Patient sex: F
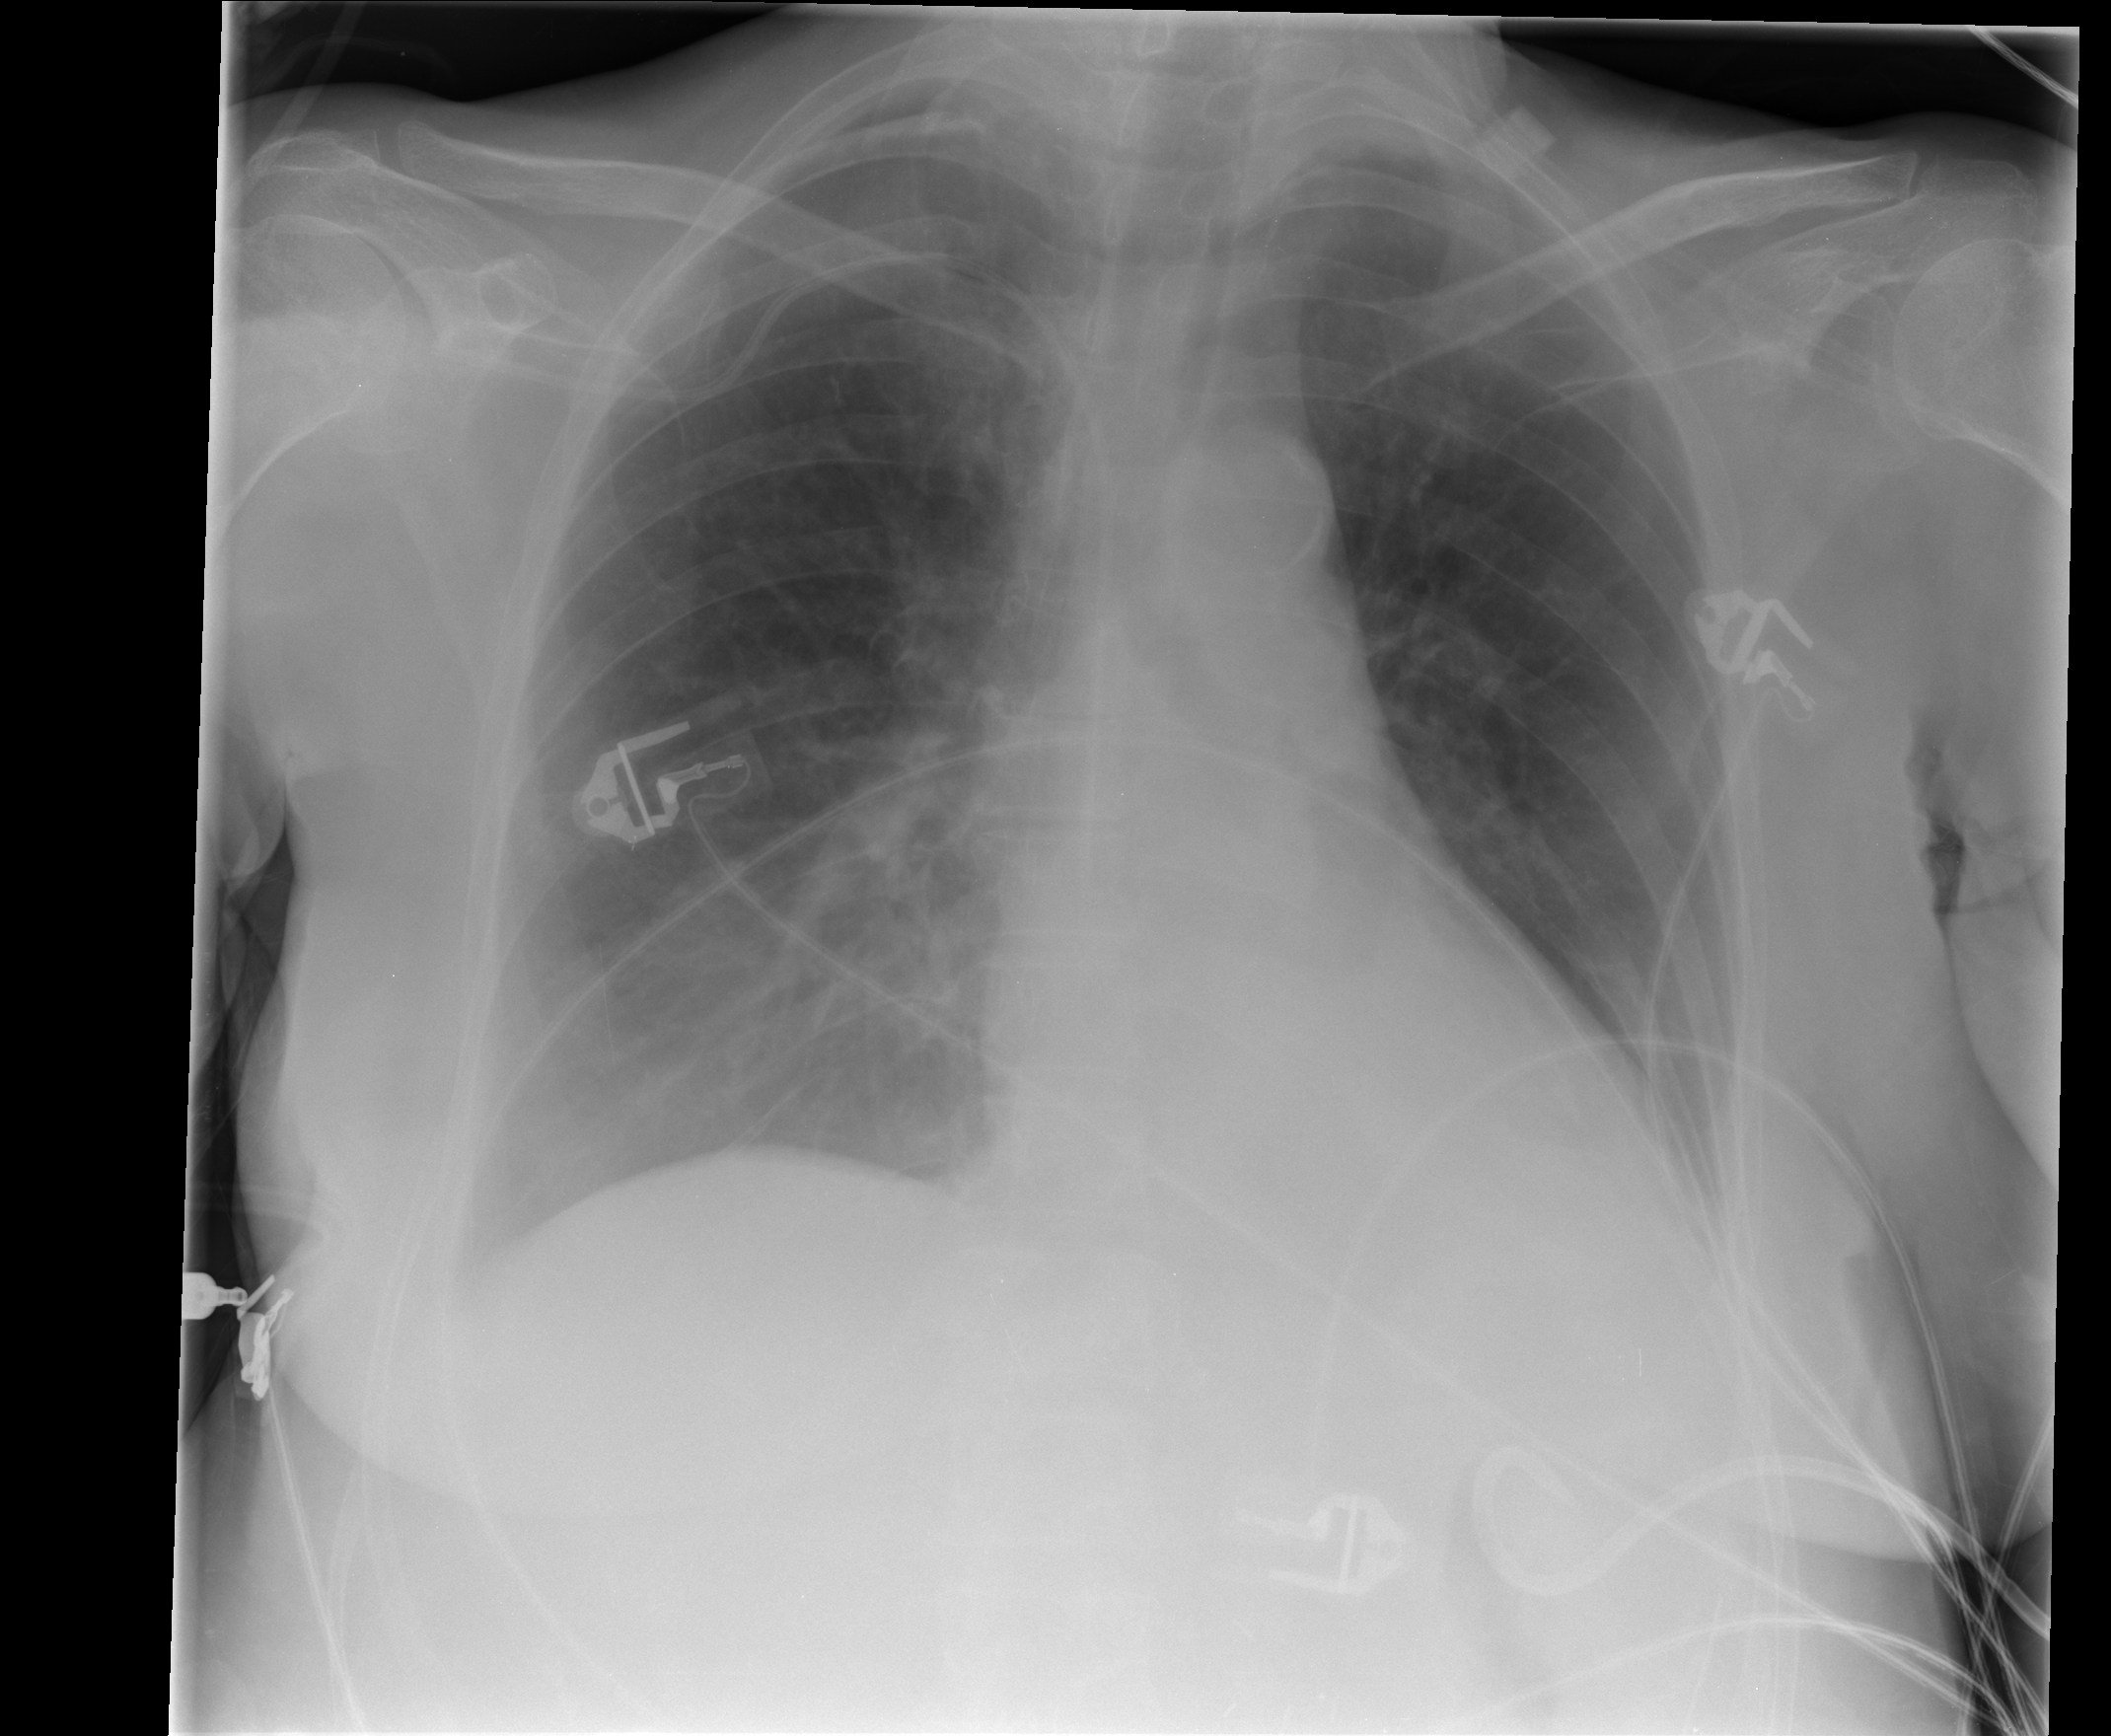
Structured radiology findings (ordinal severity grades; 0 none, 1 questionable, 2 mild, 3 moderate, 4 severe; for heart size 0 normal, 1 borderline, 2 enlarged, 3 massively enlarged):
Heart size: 0
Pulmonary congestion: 0
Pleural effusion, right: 0
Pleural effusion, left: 2
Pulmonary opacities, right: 0
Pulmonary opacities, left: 0
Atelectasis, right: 2
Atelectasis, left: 2